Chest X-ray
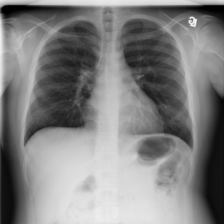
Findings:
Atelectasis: negative
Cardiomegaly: negative
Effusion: negative
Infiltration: negative
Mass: negative
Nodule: negative
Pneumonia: negative
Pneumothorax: negative
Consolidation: negative
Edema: negative
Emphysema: negative
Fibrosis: negative
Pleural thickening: negative
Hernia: negative